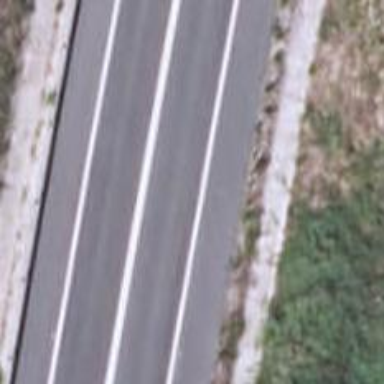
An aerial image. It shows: This is trunk highway with motorroad.